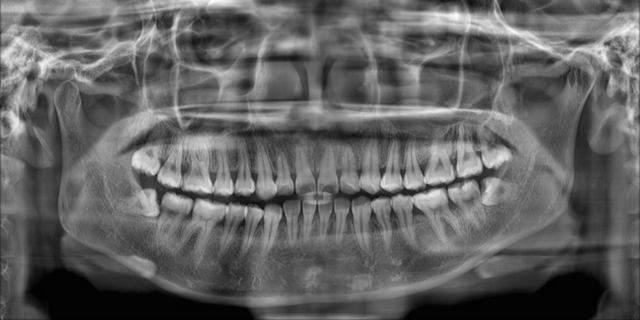
adult